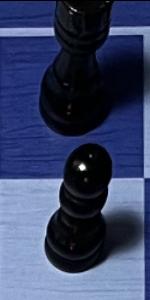
Label: Pawn_Black